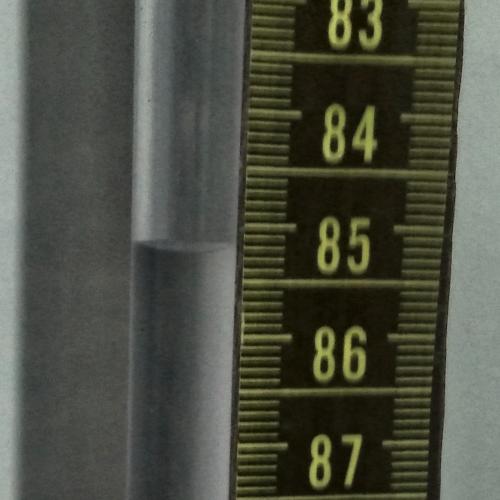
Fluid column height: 85.2 cm